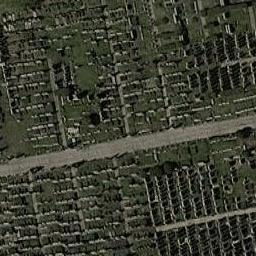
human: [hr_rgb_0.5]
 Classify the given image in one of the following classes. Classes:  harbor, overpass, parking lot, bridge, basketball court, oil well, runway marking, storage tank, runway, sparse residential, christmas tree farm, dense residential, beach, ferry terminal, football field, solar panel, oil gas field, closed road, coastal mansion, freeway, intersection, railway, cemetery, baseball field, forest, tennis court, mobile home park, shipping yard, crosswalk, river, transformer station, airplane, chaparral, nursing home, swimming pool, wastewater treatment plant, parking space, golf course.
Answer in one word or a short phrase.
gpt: cemetery